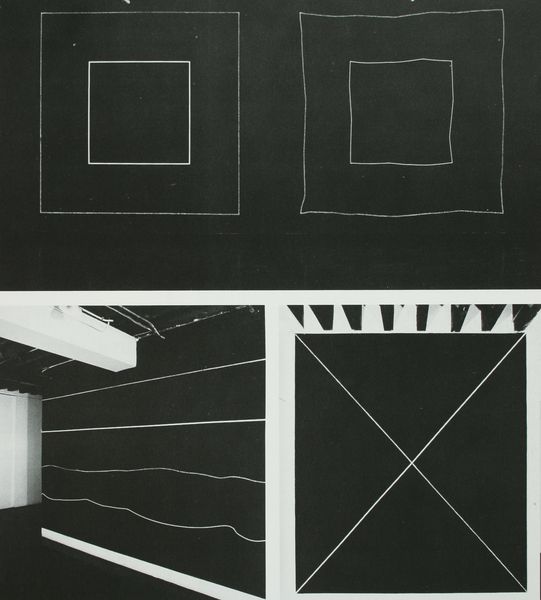
Titel: Geometric figures, horizontal and vertical lines on black walls - Installation John Weber Gallery, New York
Künstler: Sol Lewitt
Schlagwörter: weiß, dreieck, kreide, schwarz, wellen, moderne, abstrakt, formen, linien, tafel, linie, blanc, noir, geometrie, lewitt, quadrat, viereck, dessin, carré, lignes, croix, noir et blanc, droit, irrégulier, régulier